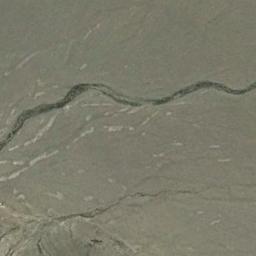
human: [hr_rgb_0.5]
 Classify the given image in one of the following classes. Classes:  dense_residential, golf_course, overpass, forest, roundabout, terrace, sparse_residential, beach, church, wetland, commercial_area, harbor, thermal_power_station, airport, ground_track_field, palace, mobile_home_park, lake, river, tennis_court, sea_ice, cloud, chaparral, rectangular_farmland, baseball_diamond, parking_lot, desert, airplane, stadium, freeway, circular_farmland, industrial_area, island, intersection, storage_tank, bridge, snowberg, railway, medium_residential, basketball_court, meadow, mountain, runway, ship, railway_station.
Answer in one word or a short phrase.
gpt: desert